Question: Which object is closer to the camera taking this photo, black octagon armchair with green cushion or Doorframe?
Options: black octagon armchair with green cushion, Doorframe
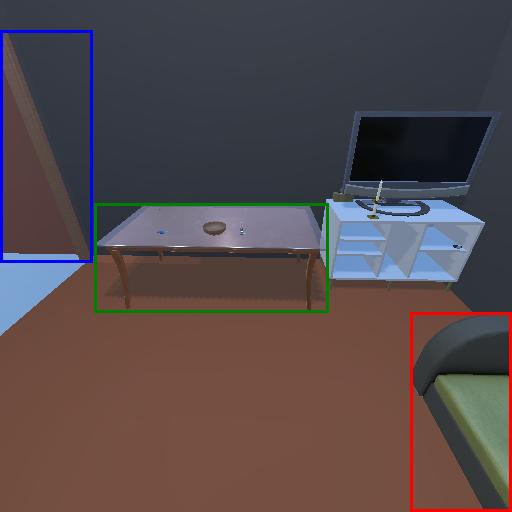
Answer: black octagon armchair with green cushion